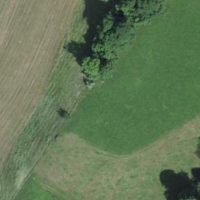
EUNIS habitat code: 24
Species observed at this site:
Allium ursinum